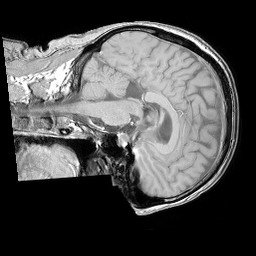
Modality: T1w
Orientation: sagittal
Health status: ill
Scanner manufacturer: philips
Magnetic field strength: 3 T
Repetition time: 0.3787 s
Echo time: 0.002908 s